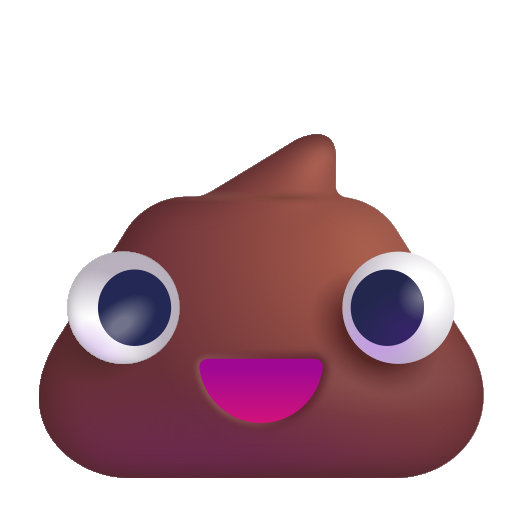
pile of poo color